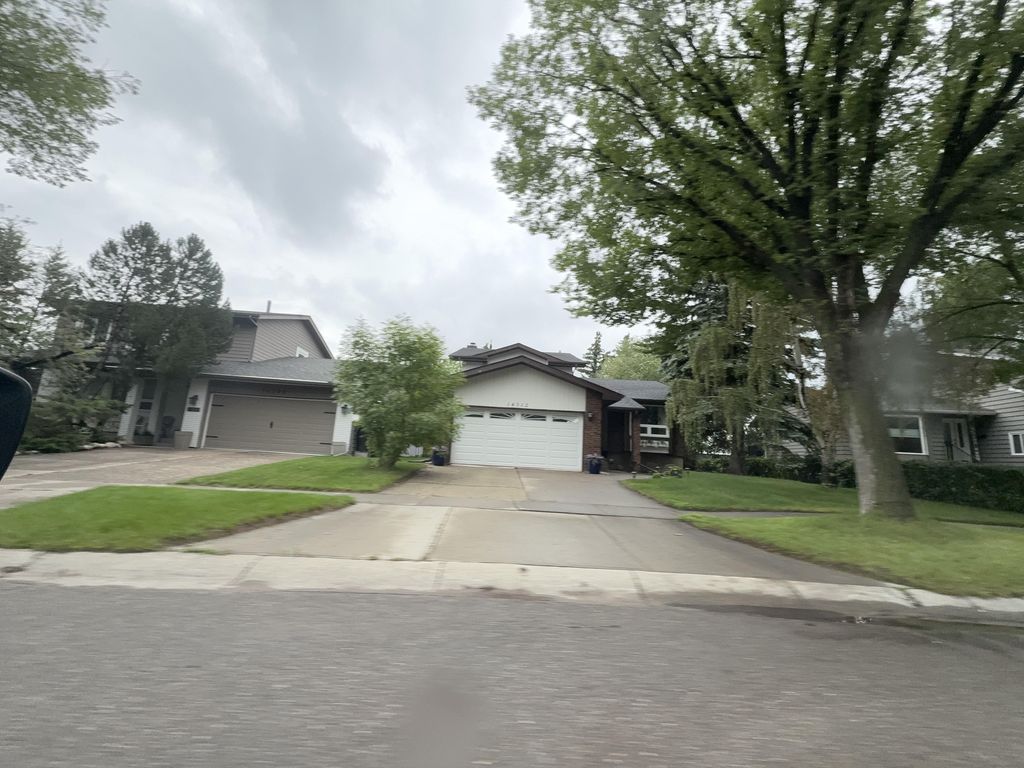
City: calgary